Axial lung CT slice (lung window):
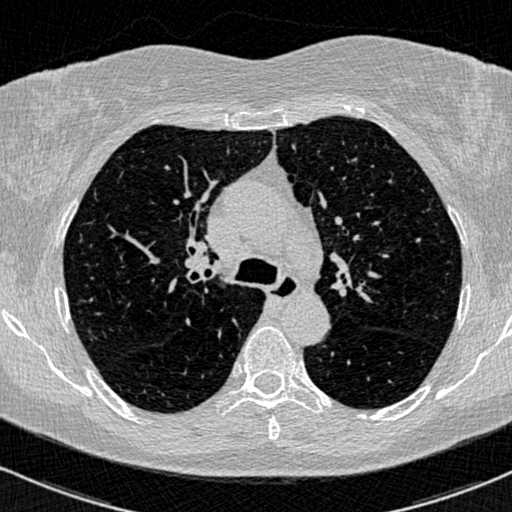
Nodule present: no